Aerial crown-view tile of a tropical tree (Barro Colorado Island, Panama), acquired 20240813:
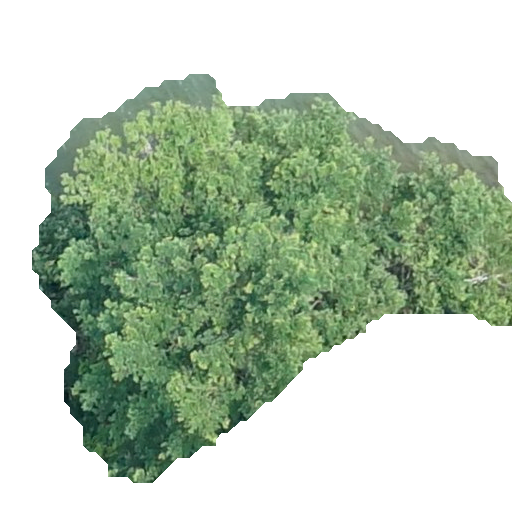
Species: Terminalia oblonga
GBIF accepted scientific name: Terminalia oblonga
Crown area: 192.183 m²